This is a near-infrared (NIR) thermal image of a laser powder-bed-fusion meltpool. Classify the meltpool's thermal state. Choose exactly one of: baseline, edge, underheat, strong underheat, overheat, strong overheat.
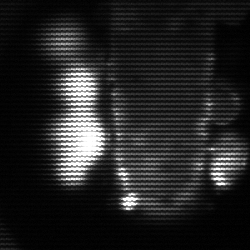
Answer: strong underheat